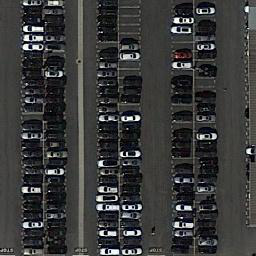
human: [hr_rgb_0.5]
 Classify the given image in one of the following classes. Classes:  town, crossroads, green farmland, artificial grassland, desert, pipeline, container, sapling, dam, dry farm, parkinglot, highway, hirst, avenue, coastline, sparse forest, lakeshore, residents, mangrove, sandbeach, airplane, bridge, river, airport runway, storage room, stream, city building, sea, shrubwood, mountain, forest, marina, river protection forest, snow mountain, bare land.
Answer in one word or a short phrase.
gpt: parkinglot